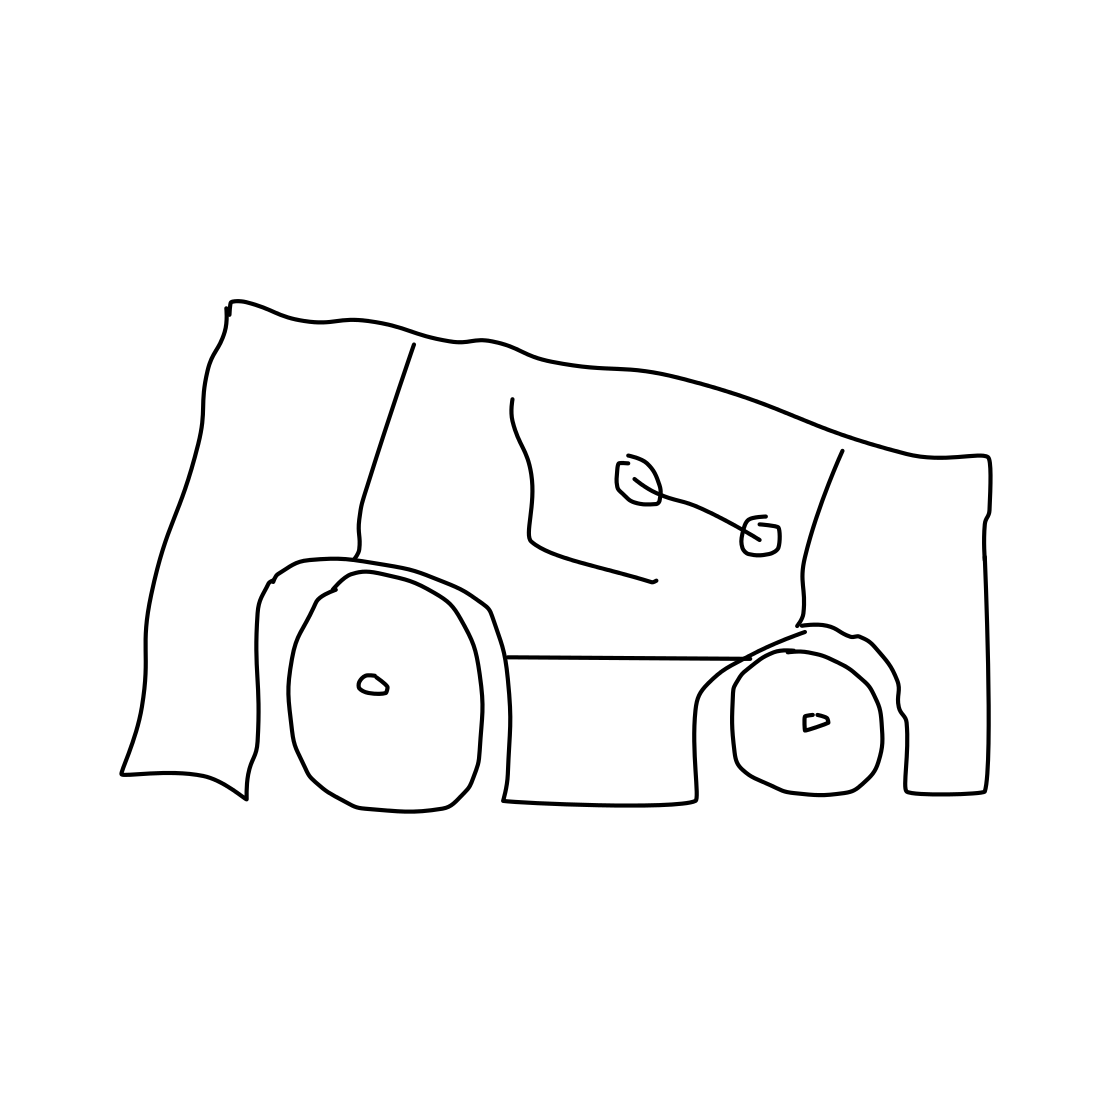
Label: bulldozer